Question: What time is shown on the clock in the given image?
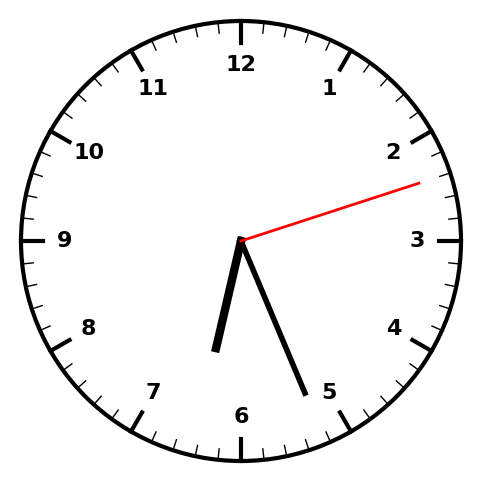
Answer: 06:26:12